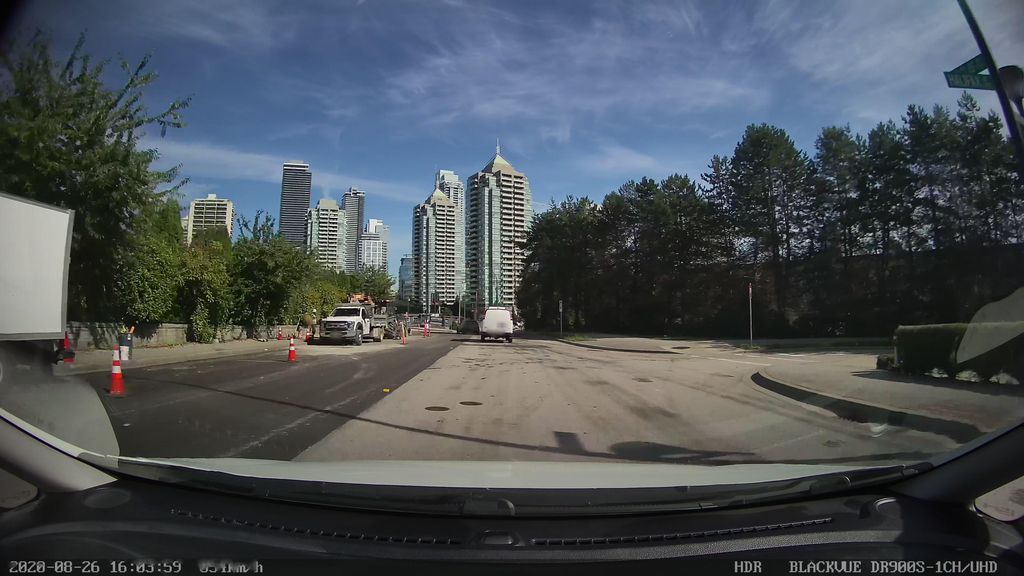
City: vancouver